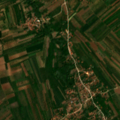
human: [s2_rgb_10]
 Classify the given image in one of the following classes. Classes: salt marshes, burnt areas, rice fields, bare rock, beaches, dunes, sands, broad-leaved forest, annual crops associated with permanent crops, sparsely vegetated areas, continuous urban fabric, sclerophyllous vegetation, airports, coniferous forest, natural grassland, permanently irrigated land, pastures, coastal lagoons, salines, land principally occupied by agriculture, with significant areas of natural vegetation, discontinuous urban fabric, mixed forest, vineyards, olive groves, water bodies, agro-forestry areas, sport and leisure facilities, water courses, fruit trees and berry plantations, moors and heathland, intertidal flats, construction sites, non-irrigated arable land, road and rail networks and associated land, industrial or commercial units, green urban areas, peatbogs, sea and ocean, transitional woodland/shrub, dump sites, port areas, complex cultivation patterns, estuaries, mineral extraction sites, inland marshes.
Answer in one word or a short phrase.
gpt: complex cultivation patterns, land principally occupied by agriculture, with significant areas of natural vegetation